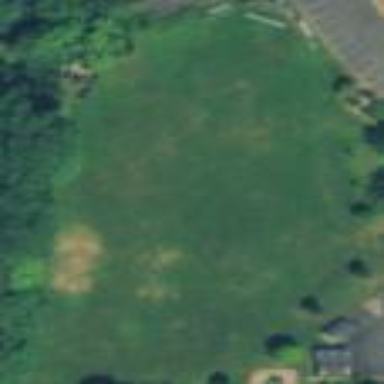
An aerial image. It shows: Recreation ground.